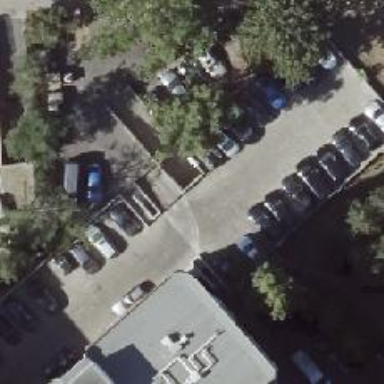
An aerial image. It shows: Parking entrance.